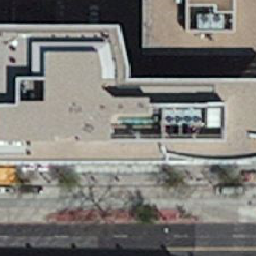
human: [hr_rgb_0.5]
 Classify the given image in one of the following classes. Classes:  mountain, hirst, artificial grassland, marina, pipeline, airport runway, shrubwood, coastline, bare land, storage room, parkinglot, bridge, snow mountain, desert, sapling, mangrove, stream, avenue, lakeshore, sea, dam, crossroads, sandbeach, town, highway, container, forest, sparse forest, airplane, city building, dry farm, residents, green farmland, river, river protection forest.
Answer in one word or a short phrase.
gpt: city building